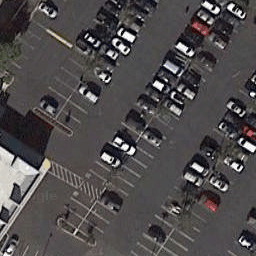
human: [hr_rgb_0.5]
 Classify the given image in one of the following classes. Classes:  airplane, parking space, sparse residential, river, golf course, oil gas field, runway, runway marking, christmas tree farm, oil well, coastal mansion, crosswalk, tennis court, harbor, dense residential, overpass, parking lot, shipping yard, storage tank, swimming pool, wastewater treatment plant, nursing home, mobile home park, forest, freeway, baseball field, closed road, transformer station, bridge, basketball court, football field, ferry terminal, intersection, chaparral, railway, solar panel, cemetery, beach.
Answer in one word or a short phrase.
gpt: parking lot